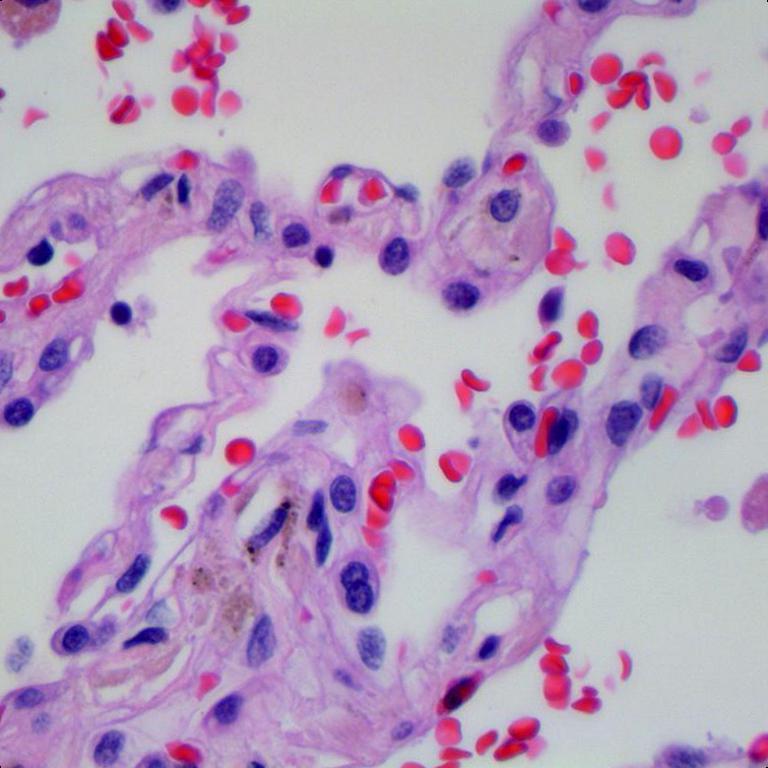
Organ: lung
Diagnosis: benign